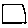
Label: square